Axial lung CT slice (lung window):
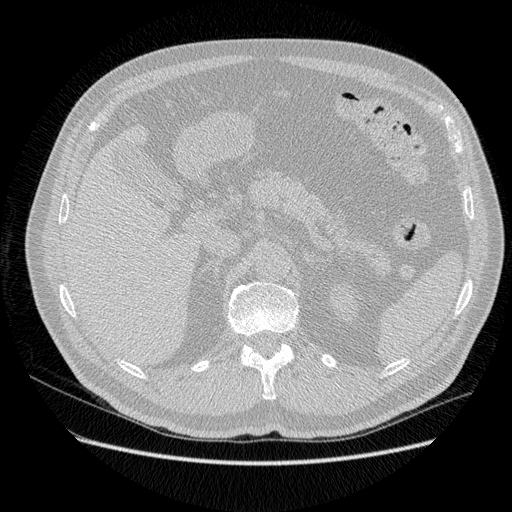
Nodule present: no